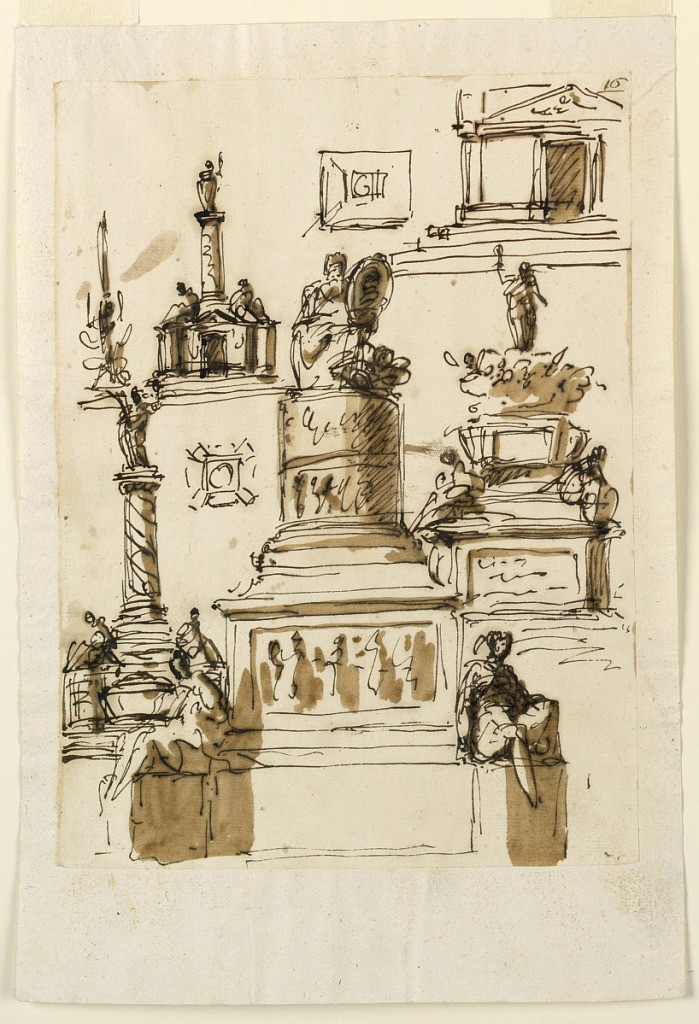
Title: Sepulchral monuments
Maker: Giuseppe Barberi, Italian, 1746–1809
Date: ca. 1795
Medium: Pen and brown ink, brush and brown wash on lined off-white laid paper
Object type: Drawing
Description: The main design represents the elevation of a monument with a high pedestal. Its lower part is quadrangular with obliquely protruding bases with figures at the corners. The upper part of the pedestal has the shape of a lower part of a column in bands upon the two drums of which figures are represented. On the top sits what seemingly is an old man holding a portrait medallion. Beside at left and partly drawn over the figure at left is the elevation of a similar monument, but with an entire column with a standing figure on top. A sarcophagus stands at the front of the pedestal. A plan of this monument is between this and the first mentioned designs. Above at left is a design with a similar column, but the pedestal has the shape of a sepulchral chapel with the figures sitting upon it. Below are steps and shown at left is a candelabrum. Above in the center is a plan. Above at right is the left side of the elevation of a sepulchral chapel. Below it is a pedestal with steps, upon which figures sit at the corners. Above the steps stand a sarcophagus, having on top clouds upon which a figure stands.